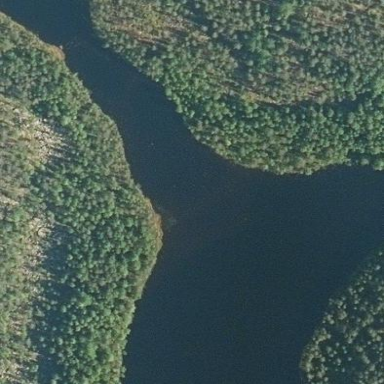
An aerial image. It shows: Pond surrounded by natural water.